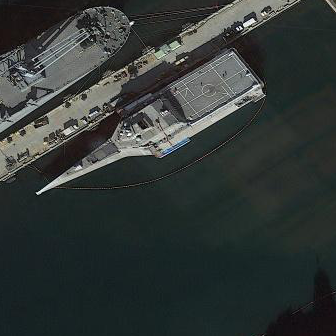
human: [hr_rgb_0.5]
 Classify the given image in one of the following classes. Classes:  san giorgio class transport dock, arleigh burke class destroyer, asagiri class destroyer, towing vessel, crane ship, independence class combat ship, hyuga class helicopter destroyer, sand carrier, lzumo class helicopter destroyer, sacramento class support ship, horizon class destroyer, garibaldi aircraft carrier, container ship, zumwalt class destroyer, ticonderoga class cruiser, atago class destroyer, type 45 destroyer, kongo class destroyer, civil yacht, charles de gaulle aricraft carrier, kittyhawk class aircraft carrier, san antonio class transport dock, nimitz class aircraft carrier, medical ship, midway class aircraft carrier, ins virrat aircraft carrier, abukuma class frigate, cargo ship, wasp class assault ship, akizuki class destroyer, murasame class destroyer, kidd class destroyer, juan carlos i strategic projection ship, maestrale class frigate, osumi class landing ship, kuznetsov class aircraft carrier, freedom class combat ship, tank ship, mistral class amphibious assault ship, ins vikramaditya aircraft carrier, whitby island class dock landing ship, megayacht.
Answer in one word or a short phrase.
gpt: Independence class combat ship